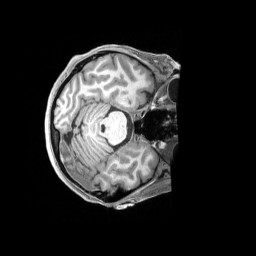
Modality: T1w
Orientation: axial
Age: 38
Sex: female
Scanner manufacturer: siemens
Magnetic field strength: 3 T
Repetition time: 2.3 s
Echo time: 0.00228 s